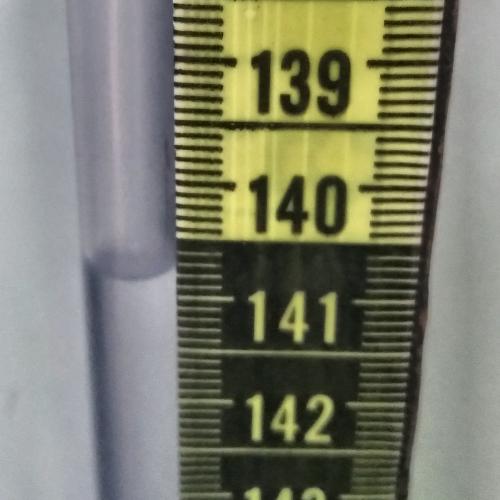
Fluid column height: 140.8 cm